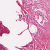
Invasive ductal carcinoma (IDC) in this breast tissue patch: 0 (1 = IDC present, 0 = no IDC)